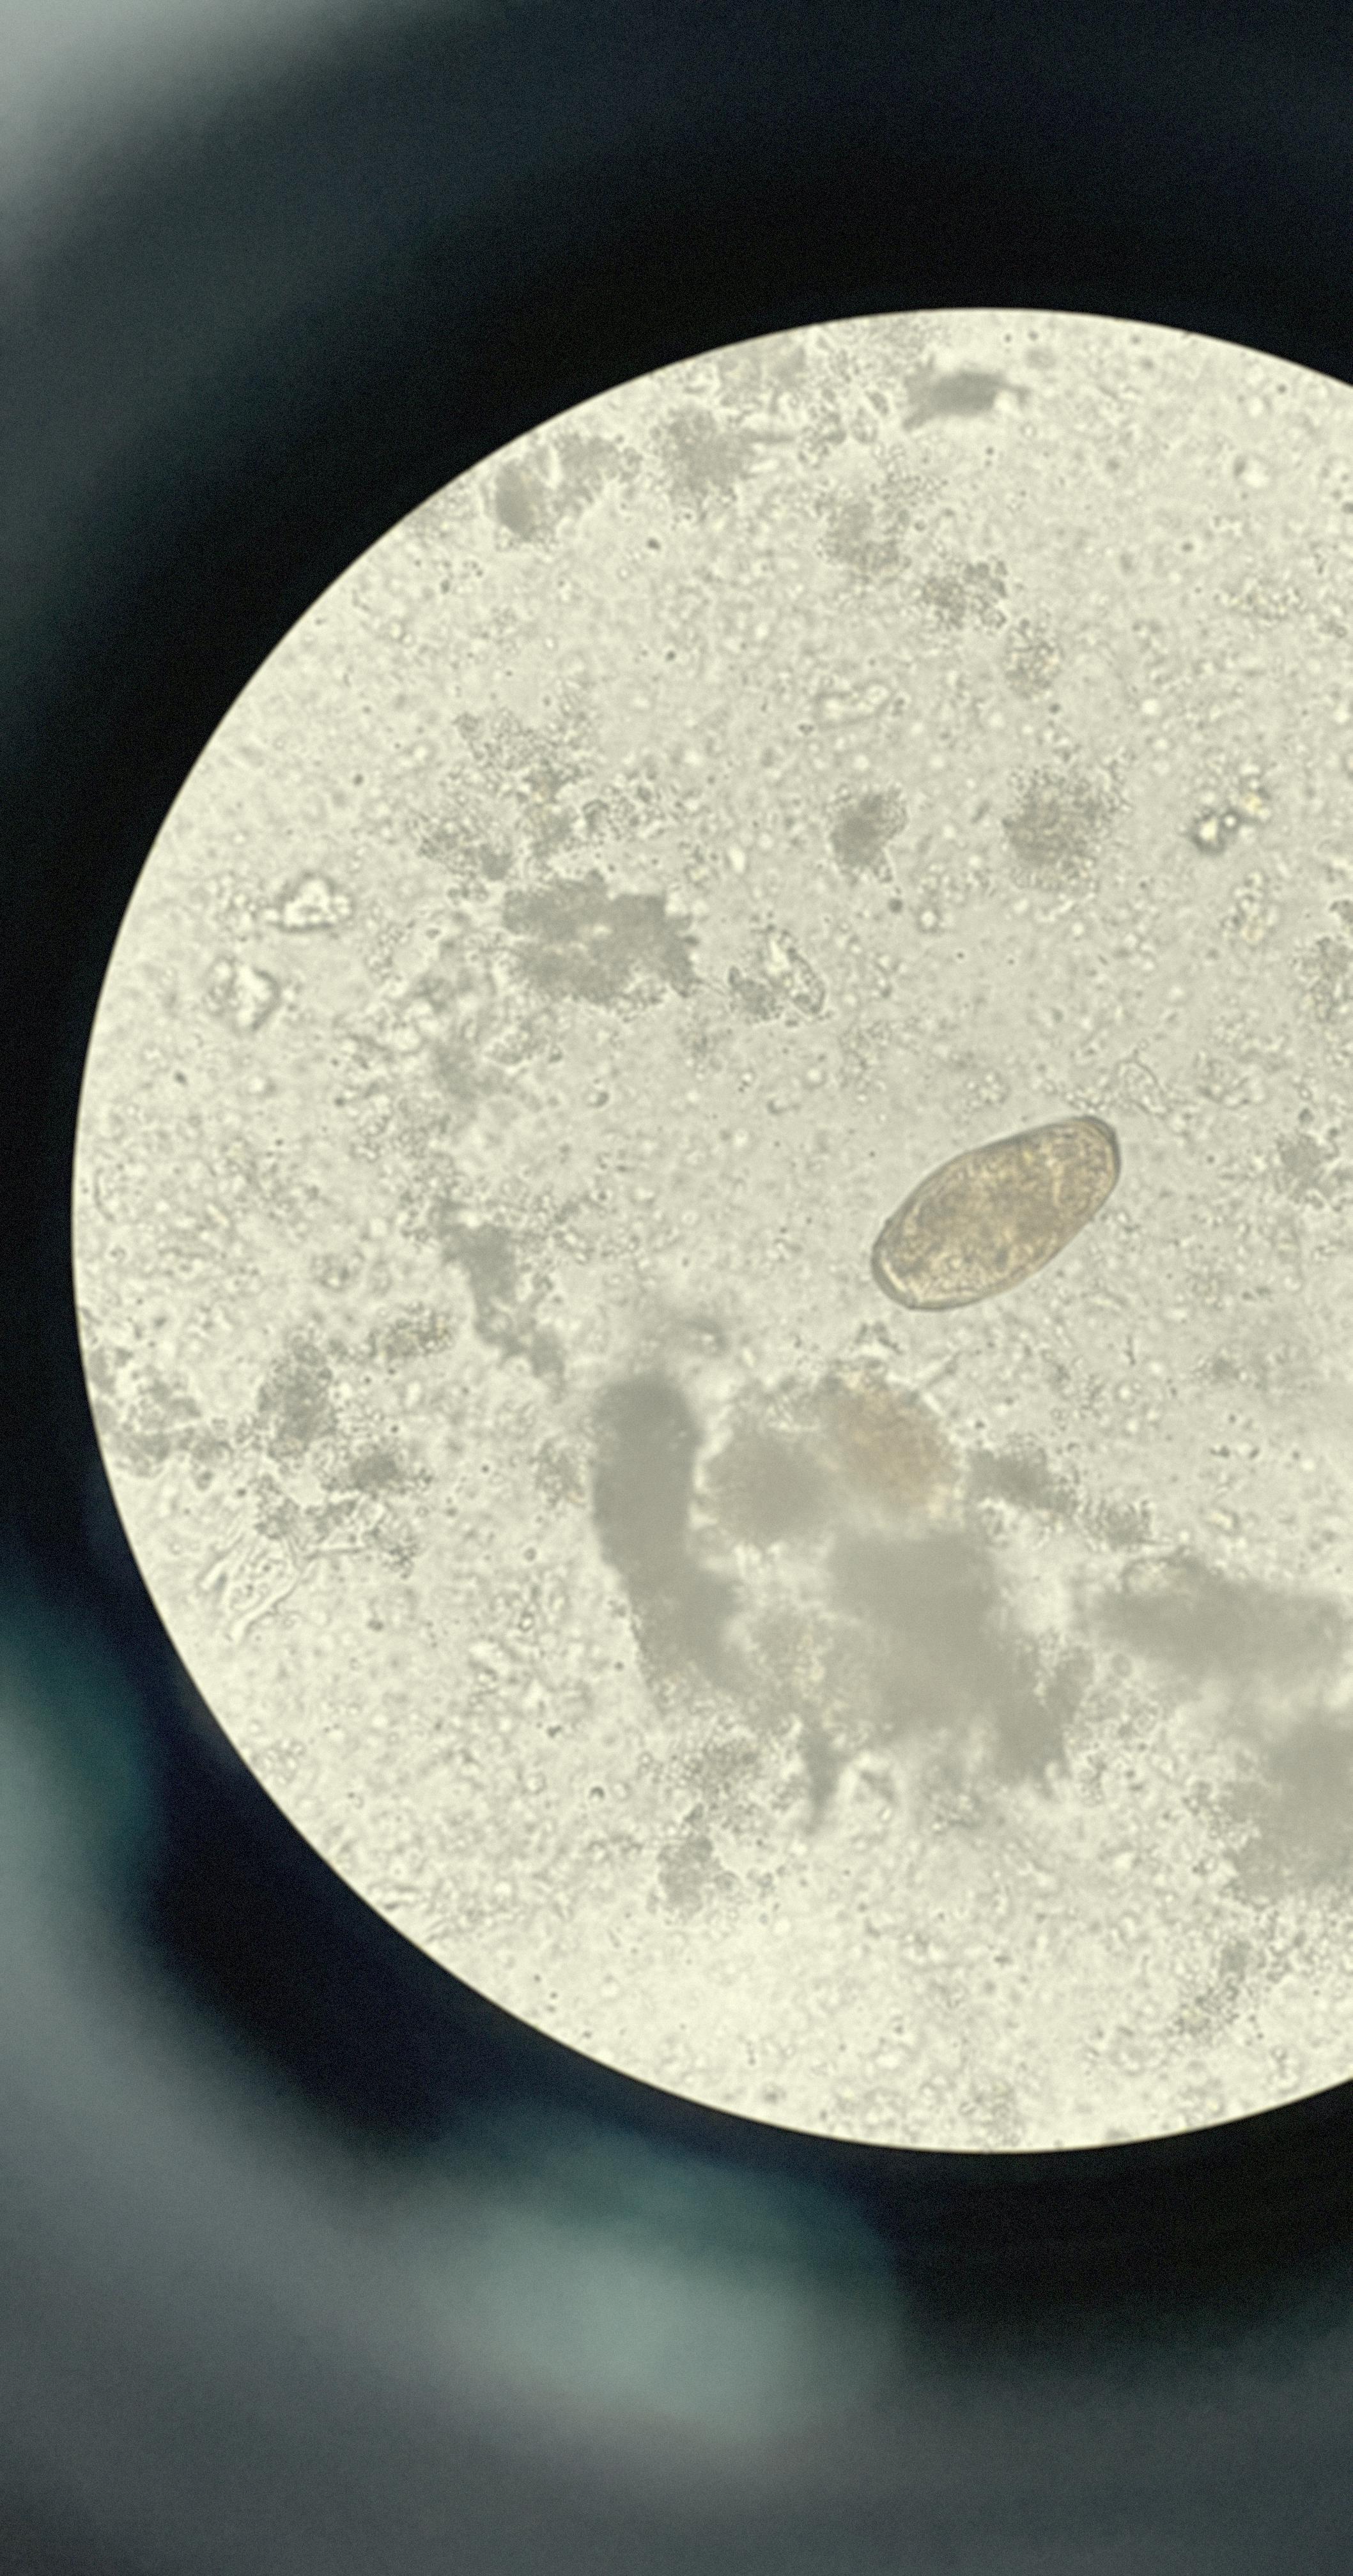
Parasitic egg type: Paragonimus spp